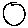
Label: circle